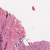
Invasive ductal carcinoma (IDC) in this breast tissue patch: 0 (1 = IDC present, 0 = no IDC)